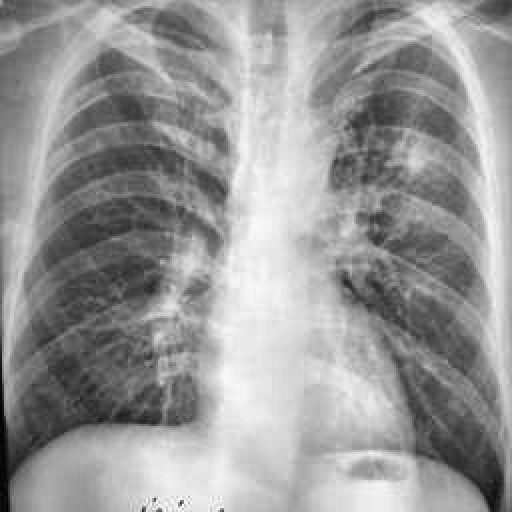
Finding: TUBERCULOSIS